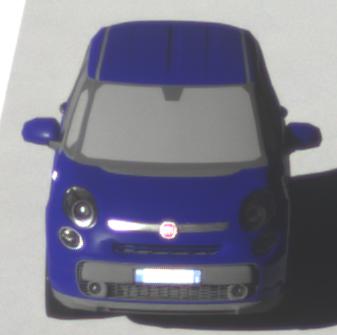
Make: Fiat
Model: 500L 1.4 16V
Detailed model: 500L (199)
Model produced from: 2012/10
Model produced until: 2017/05
Doors: 5
Color: blue
Road condition: dry road
Daytime: morning or afternoon
Contrast: high contrast